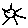
Label: sun